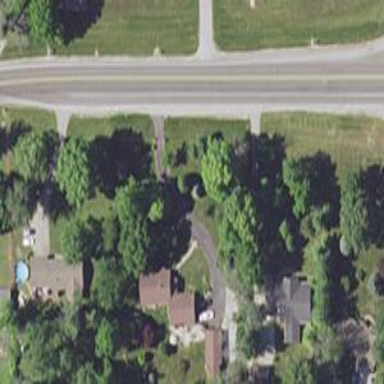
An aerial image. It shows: Driveway leading to service road.